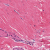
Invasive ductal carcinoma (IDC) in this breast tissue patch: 0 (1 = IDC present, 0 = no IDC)